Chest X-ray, AP view. Patient: 58 years old, sex F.
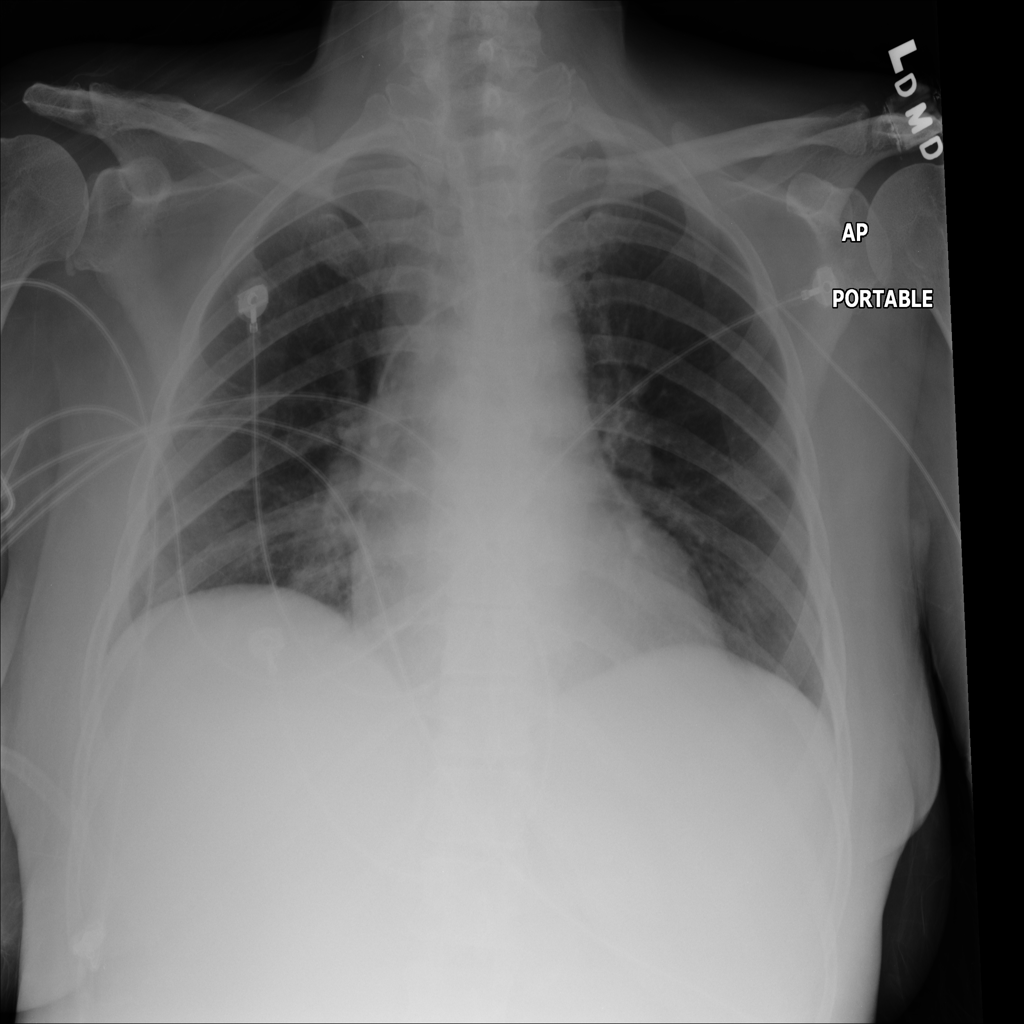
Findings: No Finding